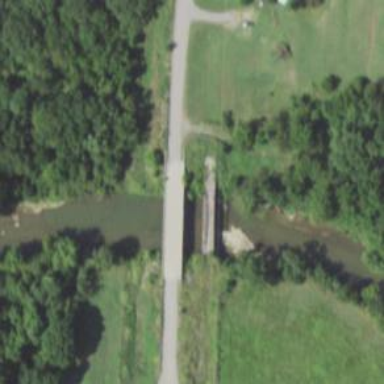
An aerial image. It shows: Path leading to bridge.